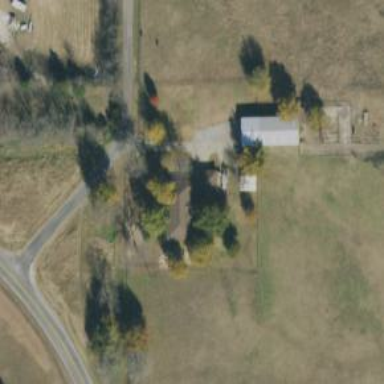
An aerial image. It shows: Driveway.